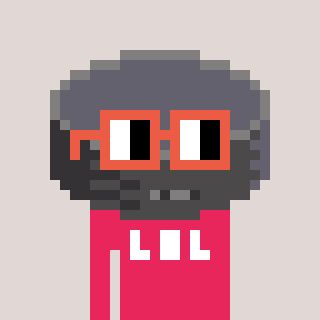
a pixel art character with square orange glasses, a hockey puck-shaped head and a redpinkish-colored body on a warm background